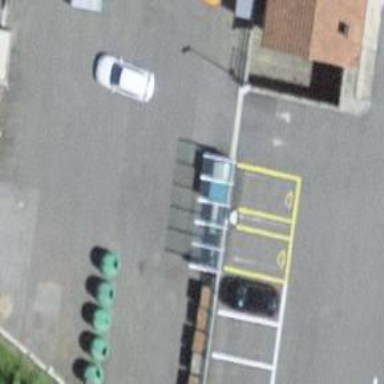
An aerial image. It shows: Charging station.